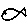
Label: fish